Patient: sex F, age 65
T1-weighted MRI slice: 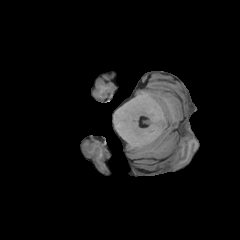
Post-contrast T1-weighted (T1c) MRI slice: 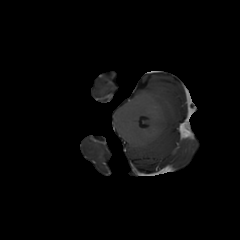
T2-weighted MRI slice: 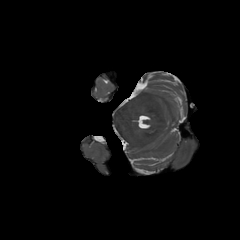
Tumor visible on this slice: no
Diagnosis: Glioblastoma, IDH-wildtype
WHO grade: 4